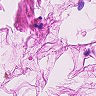
Metastatic tissue present: no